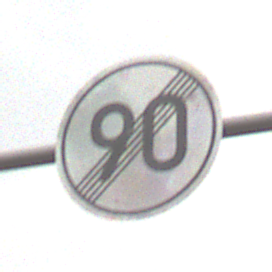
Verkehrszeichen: EndeGeschwindigkeit90
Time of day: MorningAfternoon
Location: Outdoor (Nature)
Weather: Overcast
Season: NotSpecified
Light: Natural